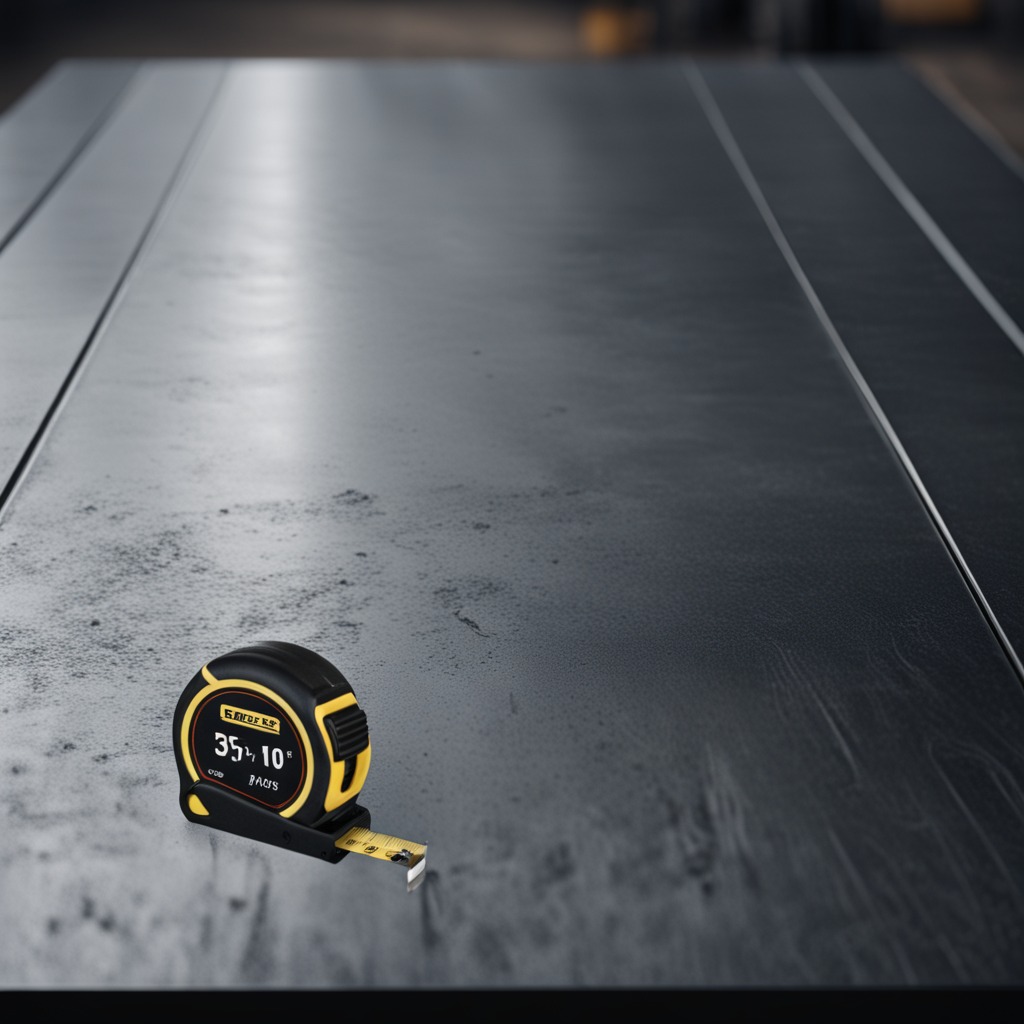
A measuring tape is lying on a cold steel table in a mining workshop.